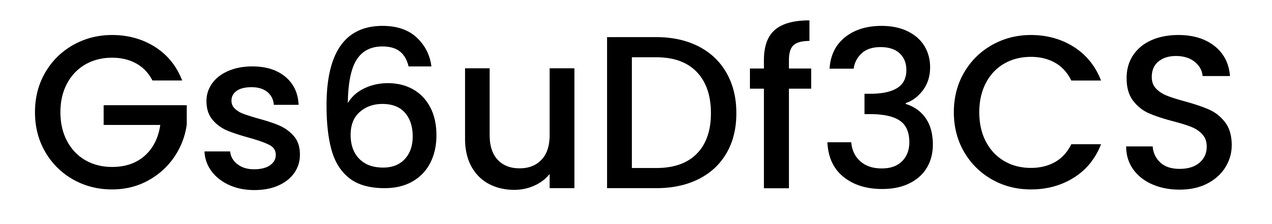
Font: Poppins-Medium